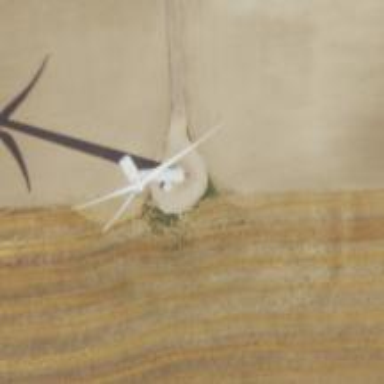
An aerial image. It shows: Wind generator with horizontal axis. The generator is wind turbine.